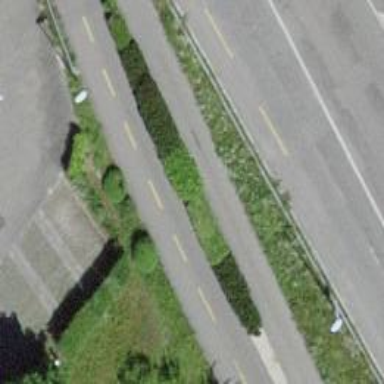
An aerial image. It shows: Asphalt cycleway.